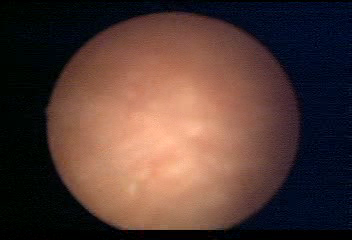
Modality: WLC
Class: Normal mucosa
Bladder cancer association: No